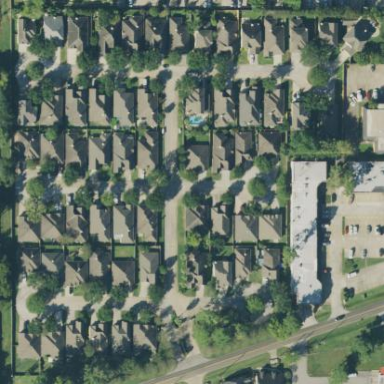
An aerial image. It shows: Residential area within neighborhood.